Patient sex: M
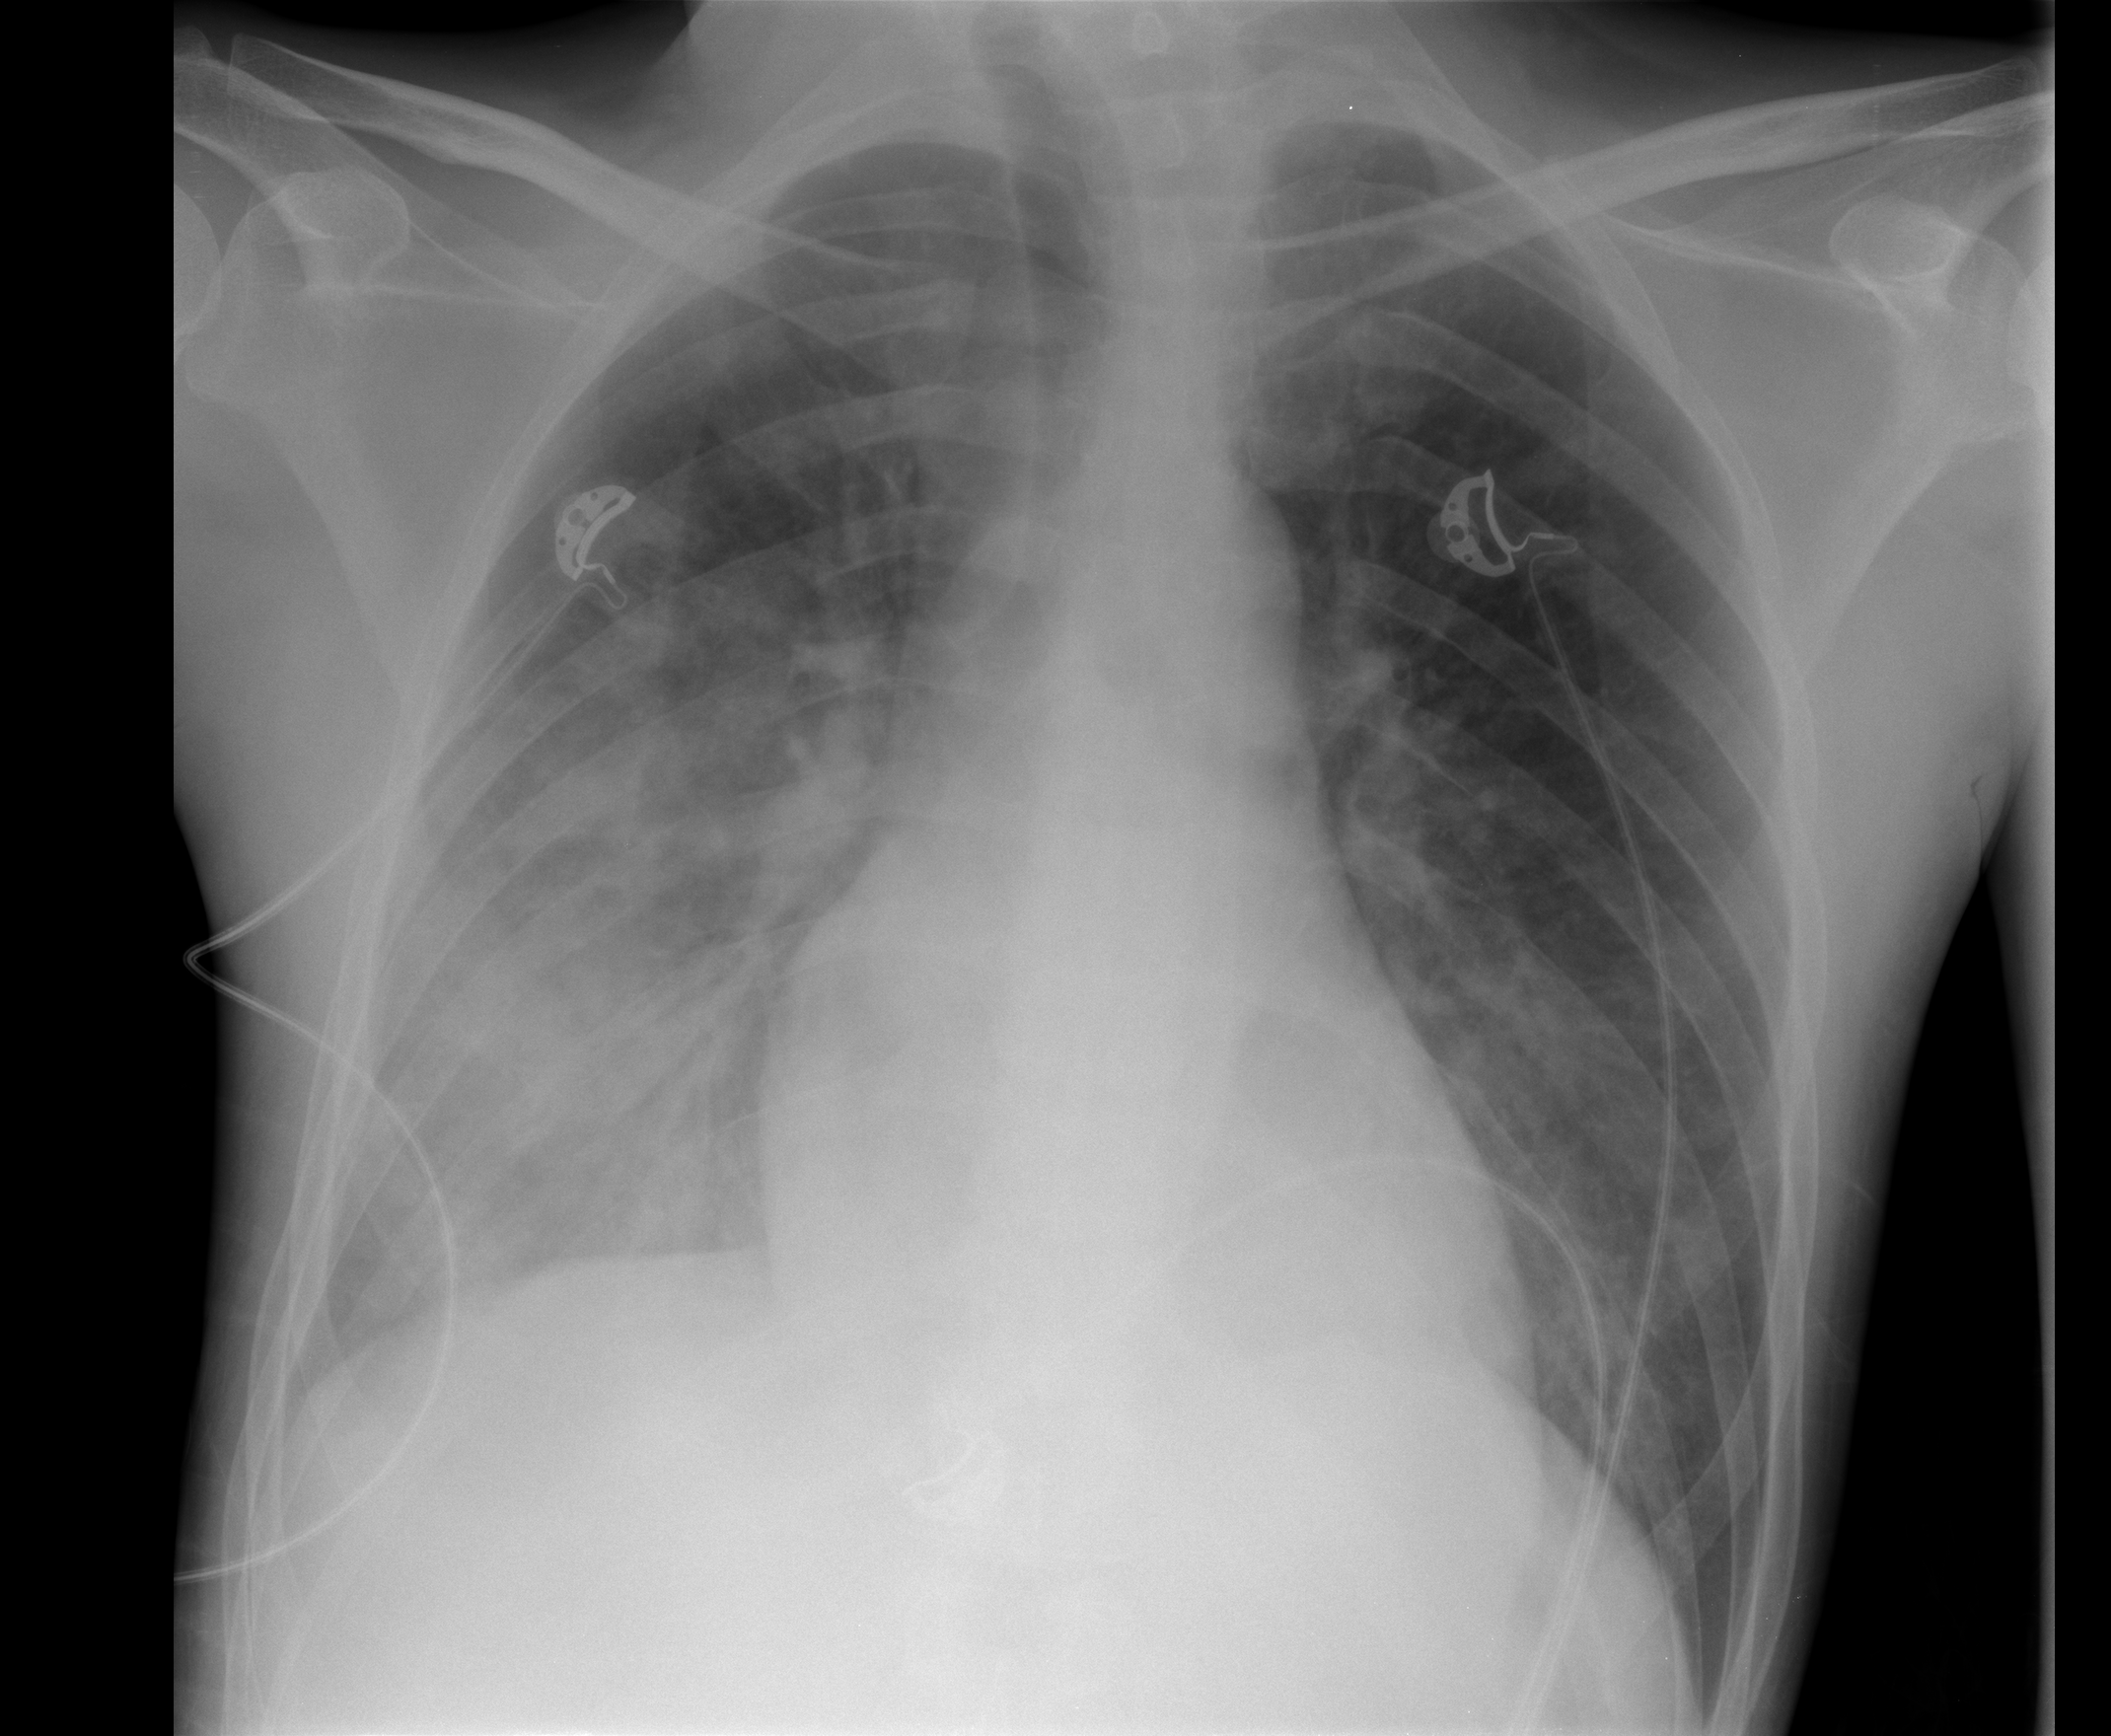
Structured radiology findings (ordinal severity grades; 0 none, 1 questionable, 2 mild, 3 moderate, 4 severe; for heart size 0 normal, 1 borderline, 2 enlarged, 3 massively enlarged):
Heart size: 0
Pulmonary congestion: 3
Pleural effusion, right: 2
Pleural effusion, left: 0
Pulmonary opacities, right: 3
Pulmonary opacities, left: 2
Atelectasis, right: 2
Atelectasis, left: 0